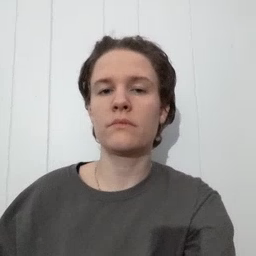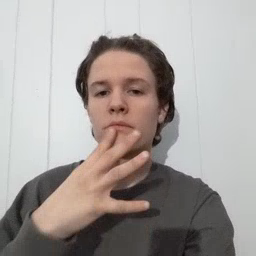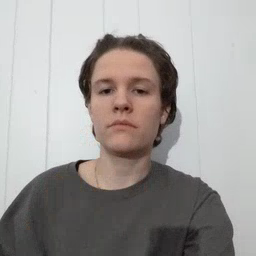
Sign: wet